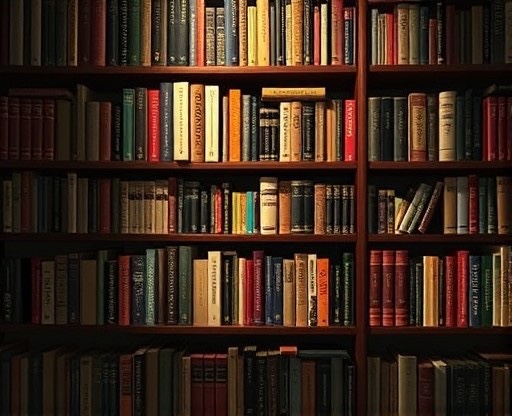
Category: Congratulations